Field crop: maize
Growth stage: 1
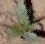
Species: datura